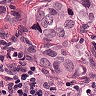
Metastatic tissue present: yes